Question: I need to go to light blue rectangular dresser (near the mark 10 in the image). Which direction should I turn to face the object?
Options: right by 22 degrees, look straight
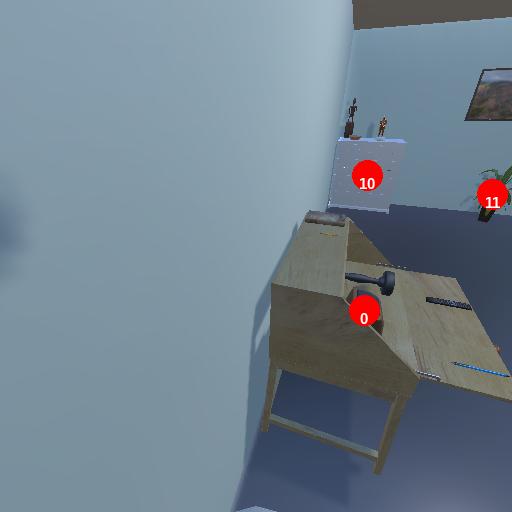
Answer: right by 22 degrees